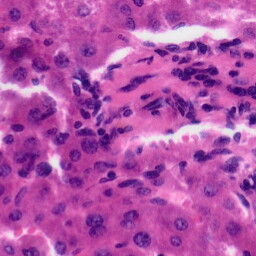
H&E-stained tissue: Liver